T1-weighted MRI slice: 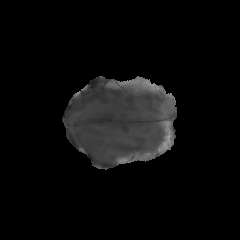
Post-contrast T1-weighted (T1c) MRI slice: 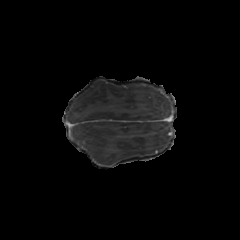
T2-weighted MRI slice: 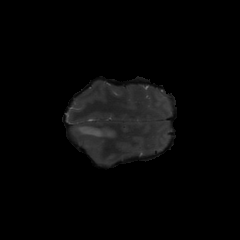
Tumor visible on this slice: yes